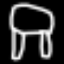
Label: chair